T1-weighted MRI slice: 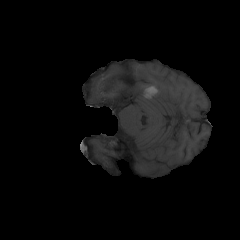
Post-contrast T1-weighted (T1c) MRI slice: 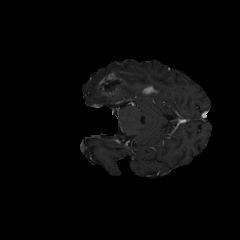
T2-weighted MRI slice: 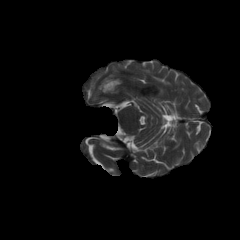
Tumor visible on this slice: yes